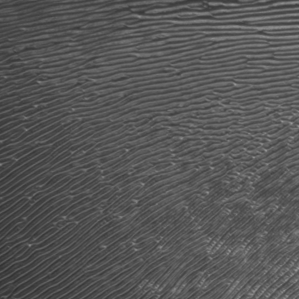
Label: frost